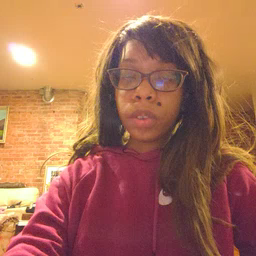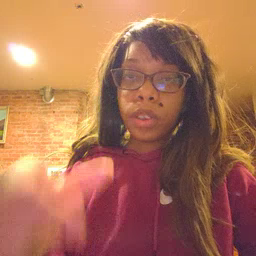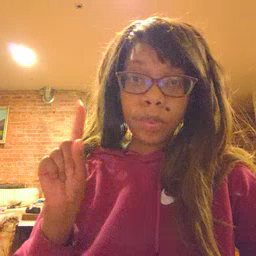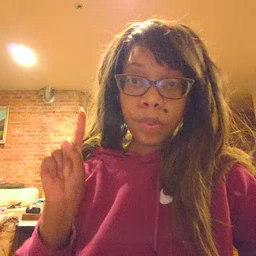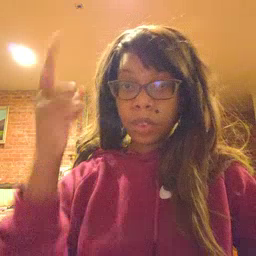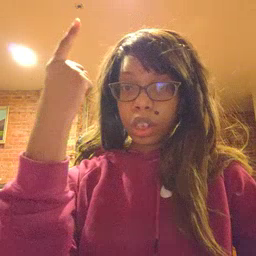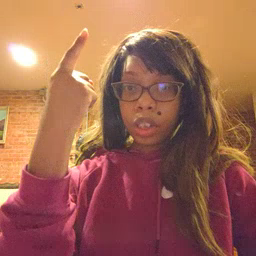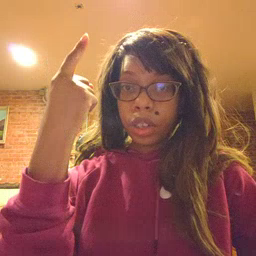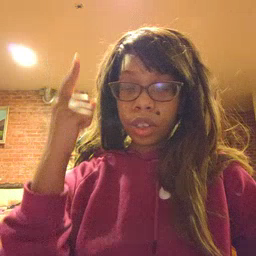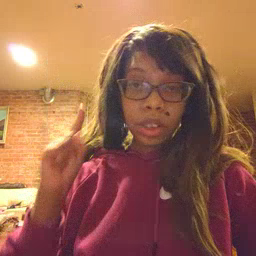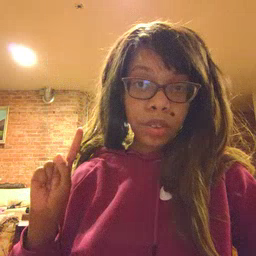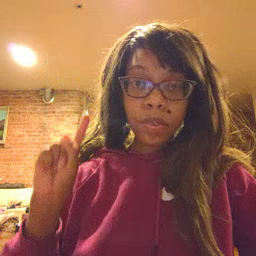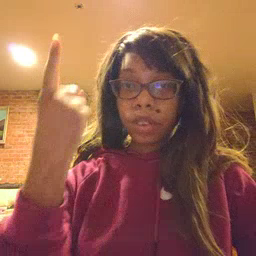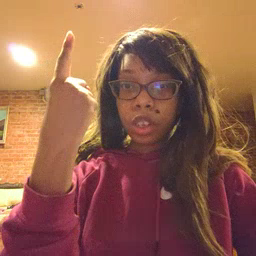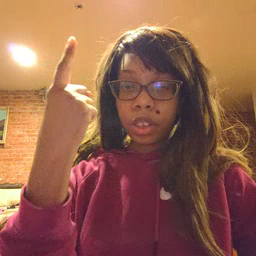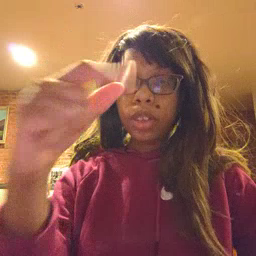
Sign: first